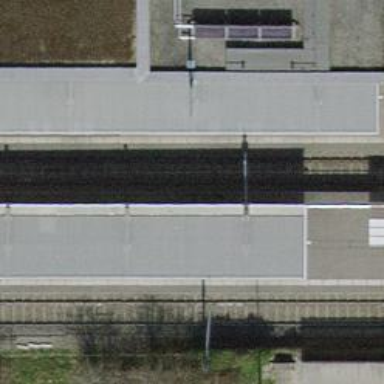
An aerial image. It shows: Light rail station for public transport.